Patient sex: M
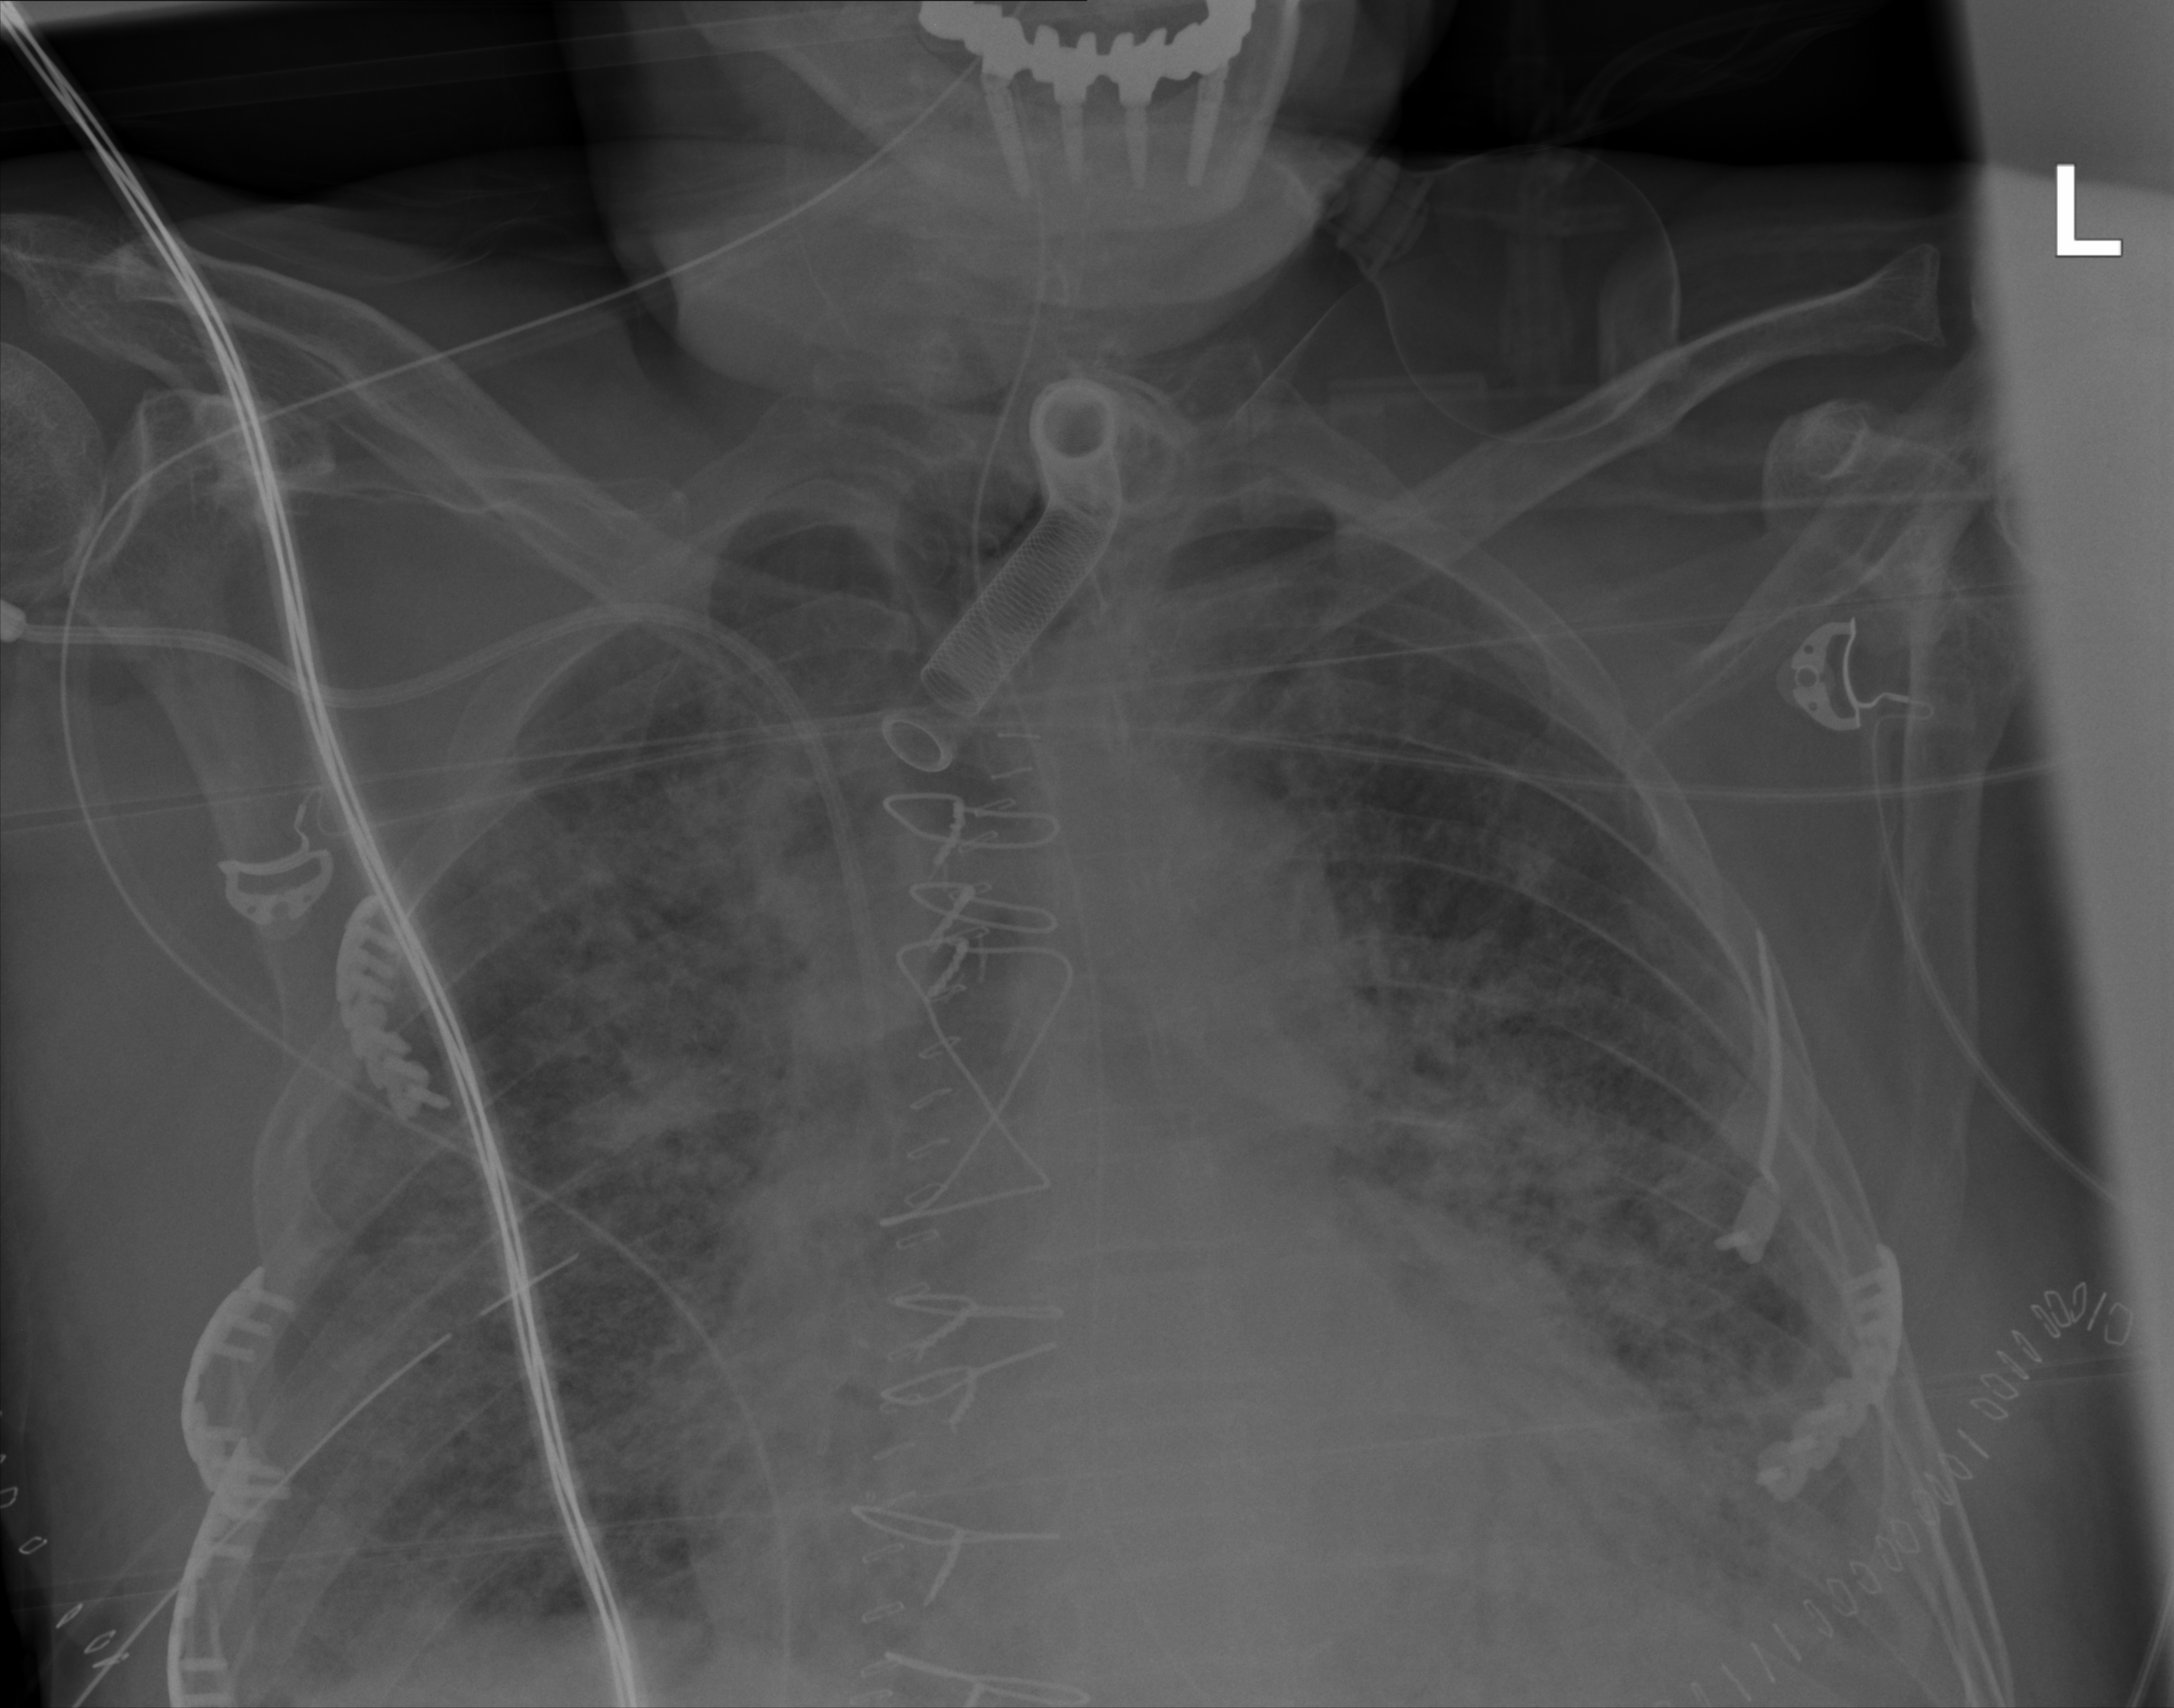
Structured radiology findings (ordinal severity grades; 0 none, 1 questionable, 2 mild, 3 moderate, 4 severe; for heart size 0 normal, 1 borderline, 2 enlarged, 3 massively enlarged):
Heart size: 2
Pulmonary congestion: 2
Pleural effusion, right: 1
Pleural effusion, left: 2
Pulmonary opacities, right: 2
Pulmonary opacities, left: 3
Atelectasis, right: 2
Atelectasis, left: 2